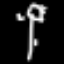
Label: angel